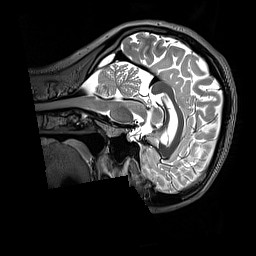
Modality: T2w
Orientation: sagittal
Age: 26
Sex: female
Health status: healthy
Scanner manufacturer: siemens
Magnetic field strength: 3 T
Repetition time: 3.2 s
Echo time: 0.568 s